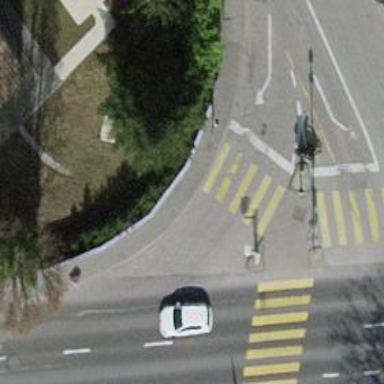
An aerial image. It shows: Road crossing with traffic signals.